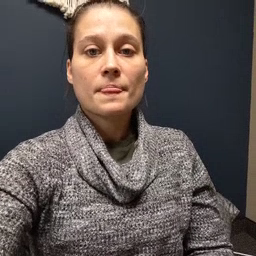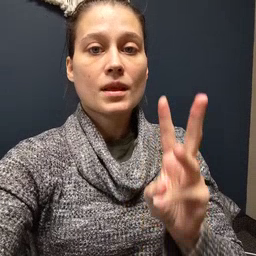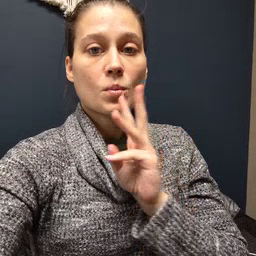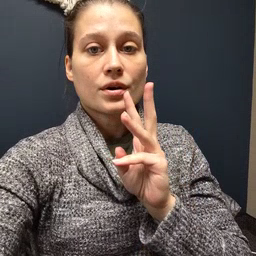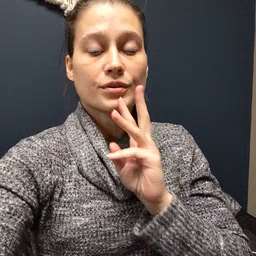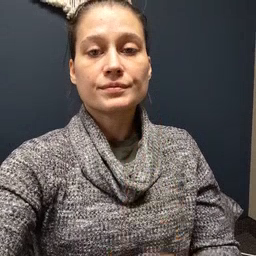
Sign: water